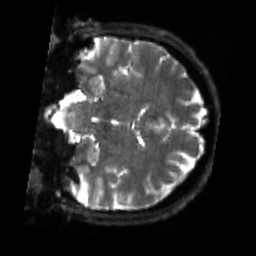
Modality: sbref
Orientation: coronal
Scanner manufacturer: siemens
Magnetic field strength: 3 T
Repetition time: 4 s
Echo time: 0.0594 s